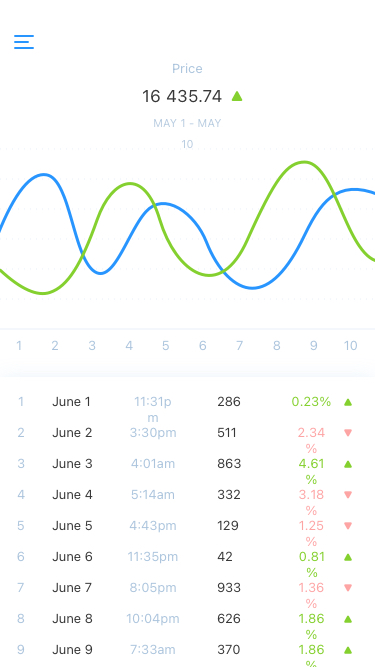
Text in this UI design:
1
2
3
4
5
6
7
8
9
10
8
June 8
10:04pm
626
1.86%
9
June 9
7:33am
370
1.86%
7
June 7
8:05pm
933
1.36%
6
June 6
11:35pm
42
0.81%
5
June 5
4:43pm
129
1.25%
4
June 4
5:14am
332
3.18%
3
June 3
4:01am
863
4.61%
2
June 2
3:30pm
511
2.34%
1
June 1
11:31pm
286
0.23%
Price
16 435.74
May 1 - May 10